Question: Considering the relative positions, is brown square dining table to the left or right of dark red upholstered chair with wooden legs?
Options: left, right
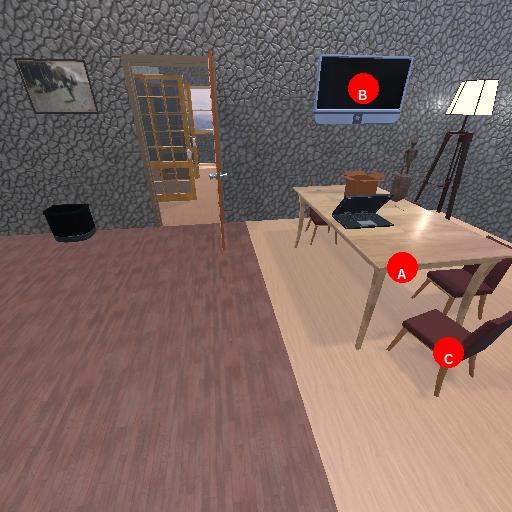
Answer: left